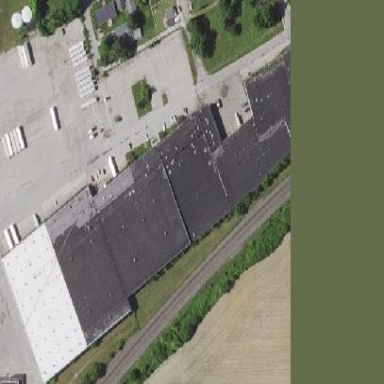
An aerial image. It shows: Warehouse building.